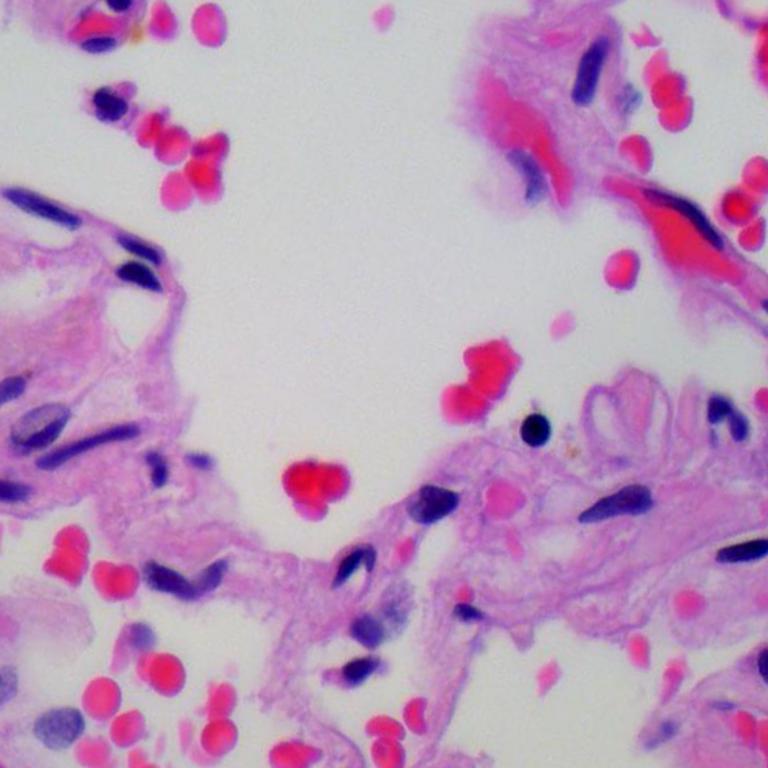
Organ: lung
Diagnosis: benign